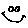
Label: smiley face